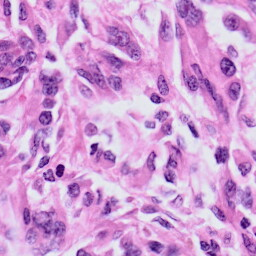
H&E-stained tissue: Skin